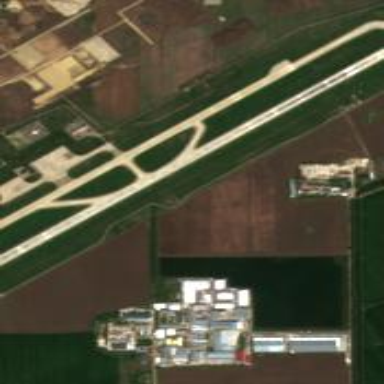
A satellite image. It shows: Runway in airport area.